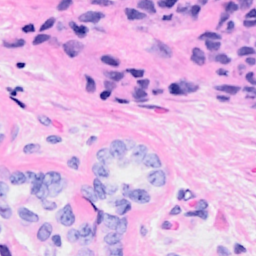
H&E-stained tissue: Breast